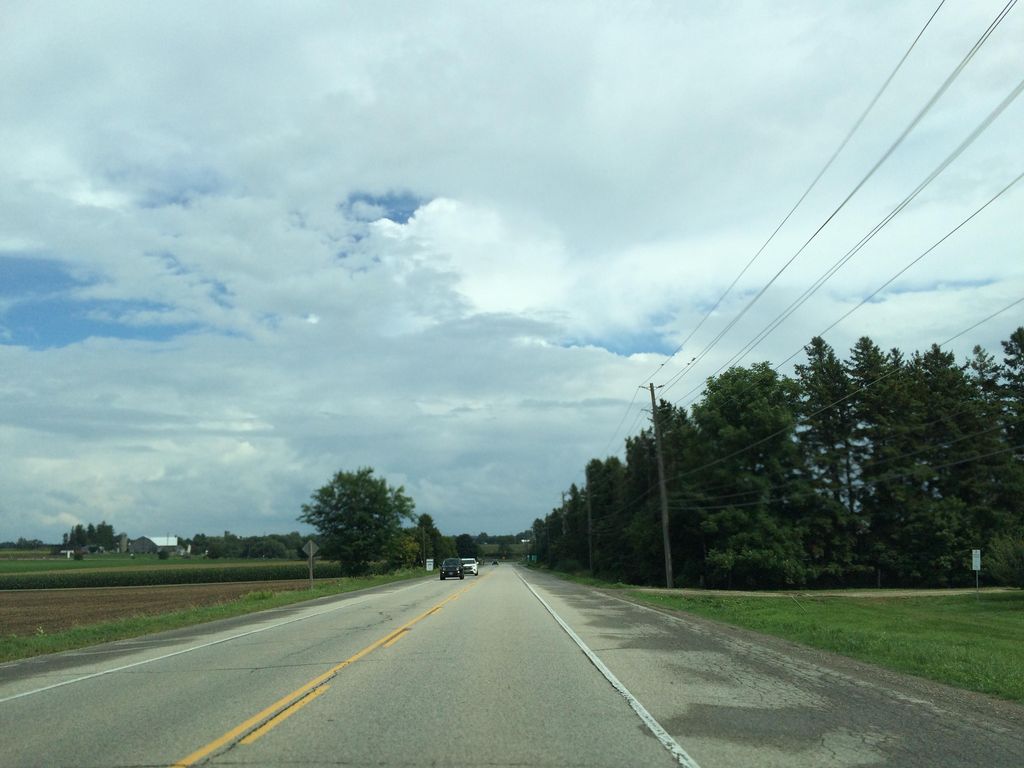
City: kitchener-waterloo